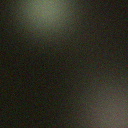
Screen state: off